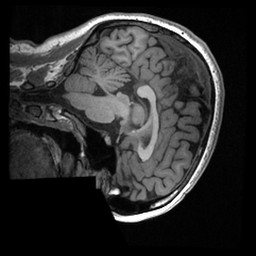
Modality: T1w
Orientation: sagittal
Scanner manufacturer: ge
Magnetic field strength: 3 T
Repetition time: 0.007684 s
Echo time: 0.002936 s